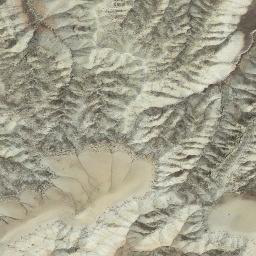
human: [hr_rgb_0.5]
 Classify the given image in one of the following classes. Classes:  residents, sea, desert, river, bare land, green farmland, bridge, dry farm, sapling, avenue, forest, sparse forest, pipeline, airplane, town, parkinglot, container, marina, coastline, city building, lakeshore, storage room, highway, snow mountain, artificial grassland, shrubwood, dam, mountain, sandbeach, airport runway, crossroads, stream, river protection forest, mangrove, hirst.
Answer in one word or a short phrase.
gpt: mountain